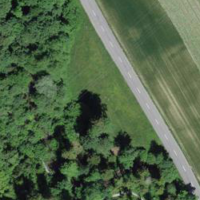
EUNIS habitat code: 44
Species observed at this site:
Lamium galeobdolon